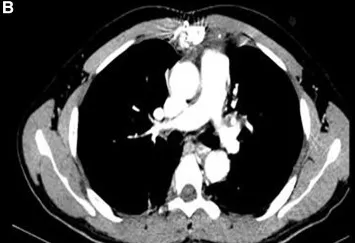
CT in the 1-month follow-up.
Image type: radiology (ct)